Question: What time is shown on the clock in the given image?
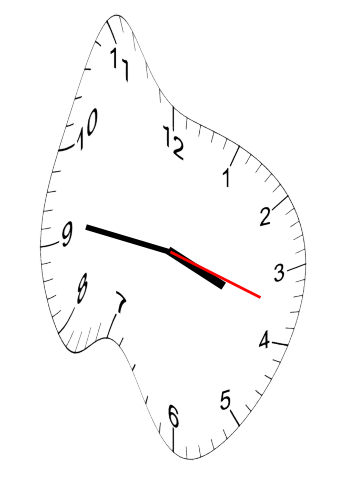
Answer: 03:46:18